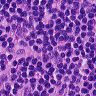
Metastatic tissue present: no